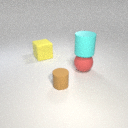
large cyan rubber cylinder above large red rubber sphere